Question: Is there any way to make code blocks highlighting/collapsing in Resharper ?
In CodeRush it is called "structural highlighting" feature:

Or maybe other Visual Studio 2010 add-on(preferably free) which would do this simple job and would not conflict with Resharper.
thanks
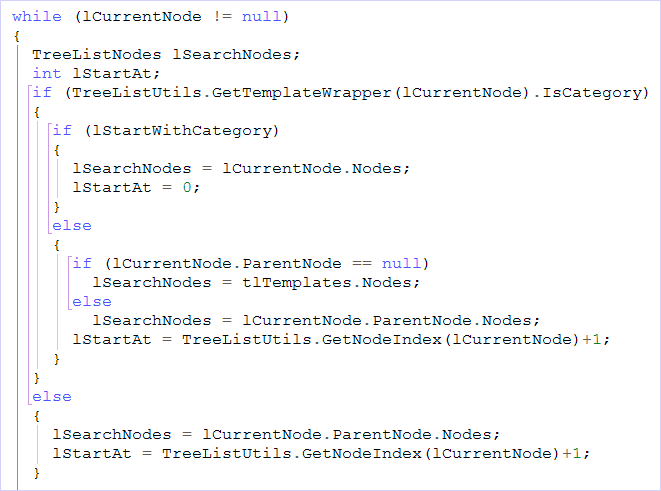
Answer: I don't think that Resharper have this feature, instead you could use the free Visual Studio 2010 extension : <URL>